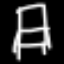
Label: chair